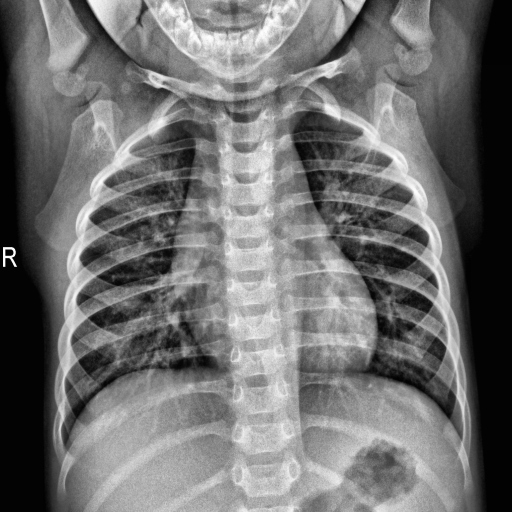
Finding: NORMAL